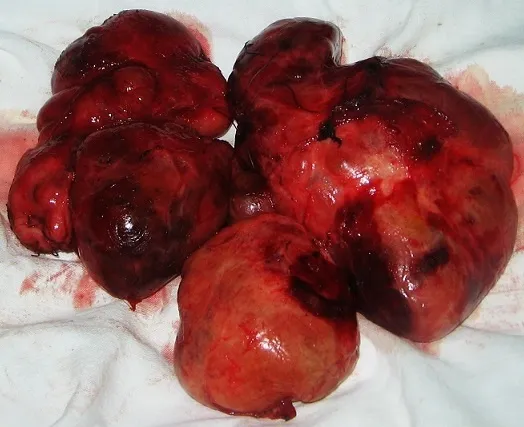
Postoperative specimen.
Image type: medical_photograph (other_medical_photograph)